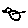
Label: bird